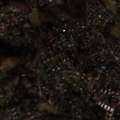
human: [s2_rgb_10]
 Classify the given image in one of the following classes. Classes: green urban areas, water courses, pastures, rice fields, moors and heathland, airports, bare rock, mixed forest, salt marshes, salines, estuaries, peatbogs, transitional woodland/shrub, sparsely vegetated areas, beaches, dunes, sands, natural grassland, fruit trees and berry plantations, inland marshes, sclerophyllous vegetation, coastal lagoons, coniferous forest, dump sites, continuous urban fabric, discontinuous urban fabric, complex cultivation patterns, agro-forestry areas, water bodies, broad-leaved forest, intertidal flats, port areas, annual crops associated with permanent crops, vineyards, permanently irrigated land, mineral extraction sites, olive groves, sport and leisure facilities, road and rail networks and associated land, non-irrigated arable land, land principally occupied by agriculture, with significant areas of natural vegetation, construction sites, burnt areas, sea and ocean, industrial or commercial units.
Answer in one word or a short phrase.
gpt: discontinuous urban fabric, green urban areas, land principally occupied by agriculture, with significant areas of natural vegetation, mixed forest